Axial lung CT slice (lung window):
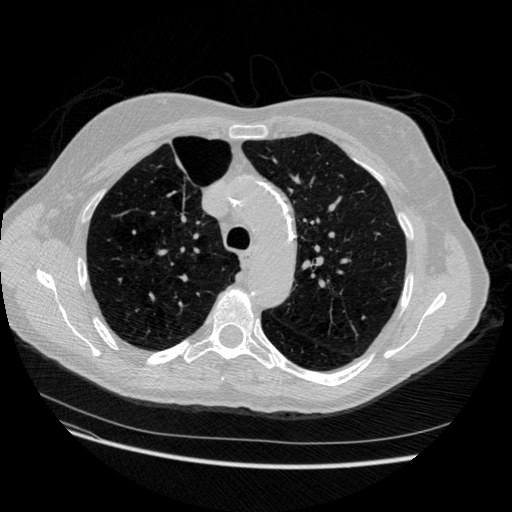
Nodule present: no